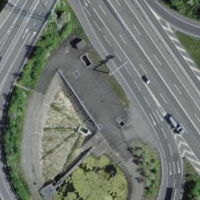
EUNIS habitat code: 57
Species observed at this site:
Milvus milvus